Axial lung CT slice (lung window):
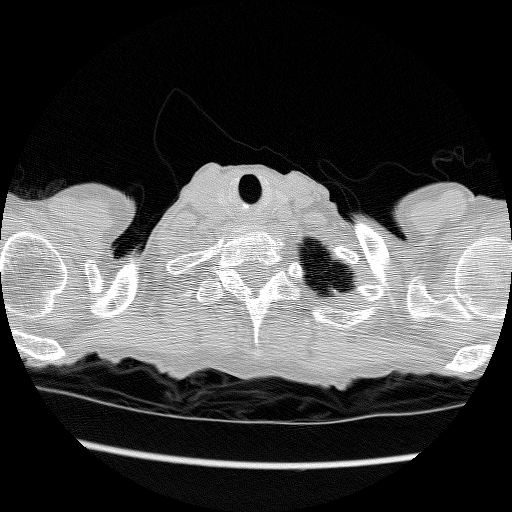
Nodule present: no